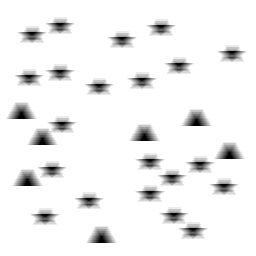
Squares: 0
Triangles: 7
Stars: 21
Total shapes: 28